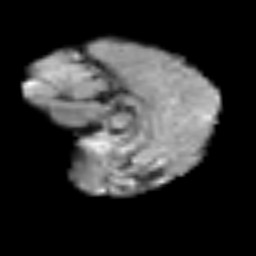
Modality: T2w
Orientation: sagittal
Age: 62
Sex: female
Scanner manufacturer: siemens
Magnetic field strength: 3 T
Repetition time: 3.2 s
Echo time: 0.081 s